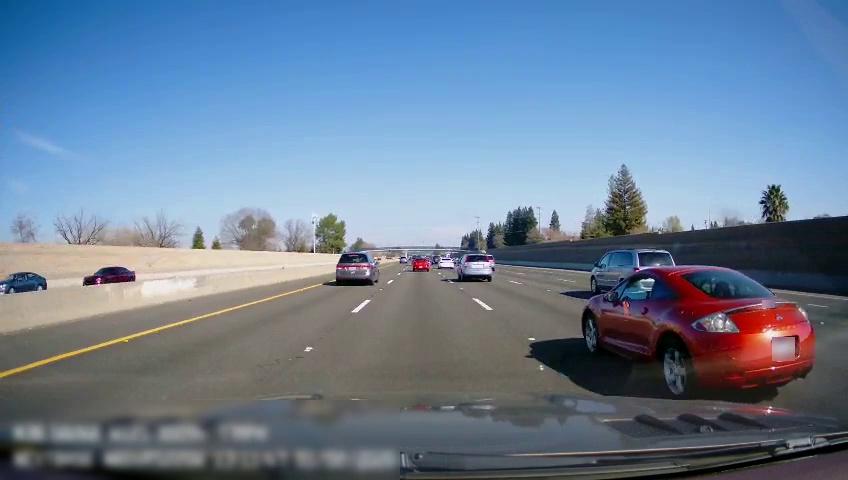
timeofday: Day
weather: Sunny
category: Drivable Space
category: Vehicles | Car
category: Vehicles | Car
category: Vehicles | Car
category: Vehicles | Car
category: Vehicles | SUV
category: Vehicles | SUV
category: Vehicles | Van
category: Vehicles | Car
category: Vehicles | SUV
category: Vehicles | SUV
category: Vehicles | Car
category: Lanes | Alternate Lane
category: Lanes | Current Lane
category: Lanes | Current Lane
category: Lanes | Alternate Lane
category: Lanes | Alternate Lane
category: Lanes | Alternate Lane
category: Lanes | Alternate Lane